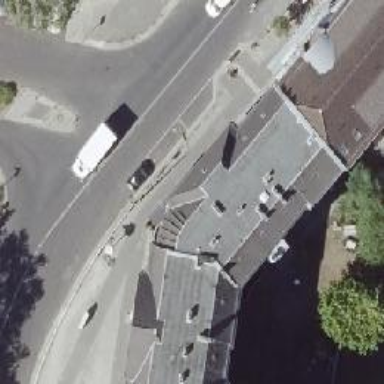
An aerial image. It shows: Bar.